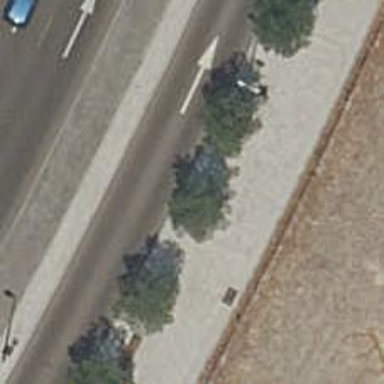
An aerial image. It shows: Row of trees in natural setting.